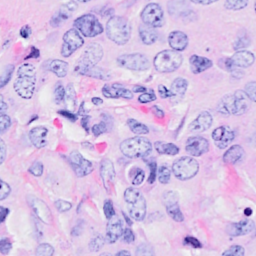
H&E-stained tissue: Breast